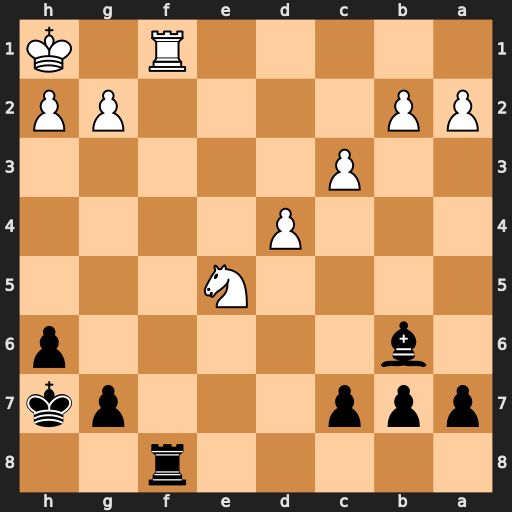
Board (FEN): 5r2/ppp3pk/1b5p/4N3/3P4/2P5/PP4PP/5R1K
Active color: b
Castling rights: -
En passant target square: -
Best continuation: Rxf1#